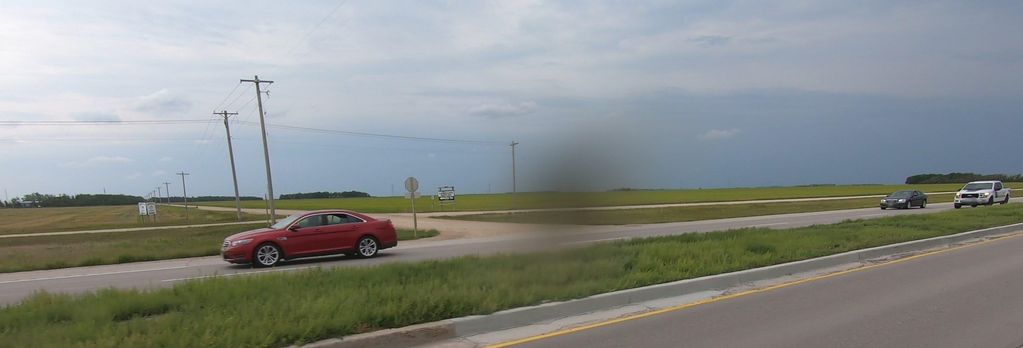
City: winnipeg